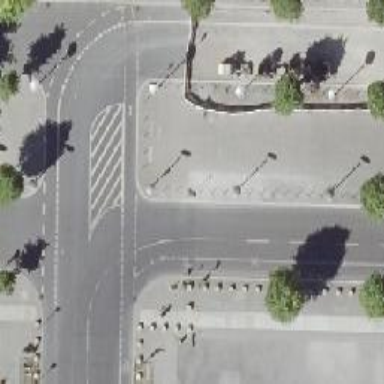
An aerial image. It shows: Unmarked footway crossing with traffic island.